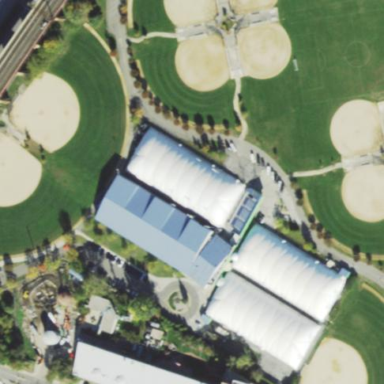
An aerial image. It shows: Building at sports center dedicated to tennis.